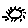
Label: sun